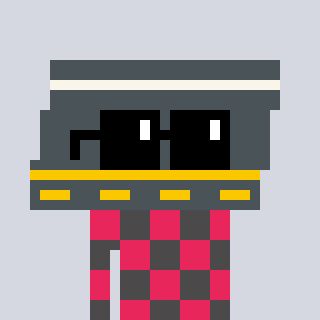
a pixel art character with square black sunglasses, a road-shaped head and a grayscale-colored body on a cool background